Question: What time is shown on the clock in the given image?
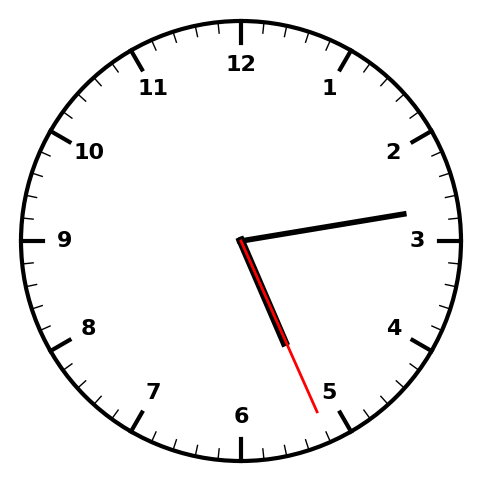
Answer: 05:13:26